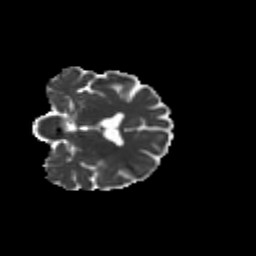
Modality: MD
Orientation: coronal
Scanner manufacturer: siemens
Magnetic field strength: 3 T
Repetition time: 9.2 s
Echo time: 0.084 s